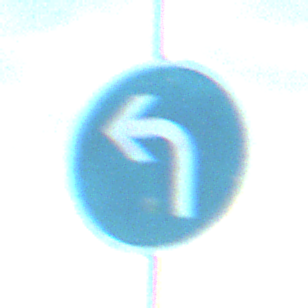
Verkehrszeichen: VorgeschriebeneFahrtrichtungLinks
Umgebung: Outdoor, RoadRail
Tageszeit: SunriseSunset
Wetter: PartlyCloudy
Licht: Natural
Jahreszeit: NotSpecified
Kontrast: HighContrast